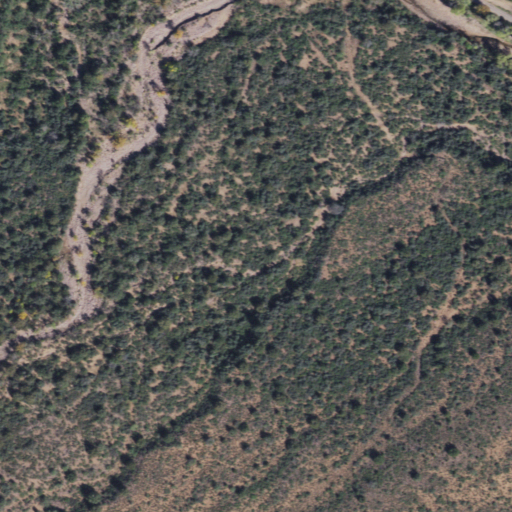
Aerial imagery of valley in Arizona named Barnhardt Canyon containing only shrub